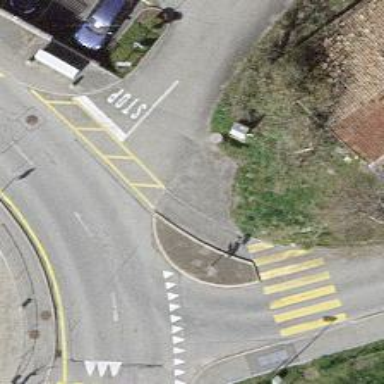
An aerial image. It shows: Stop road.